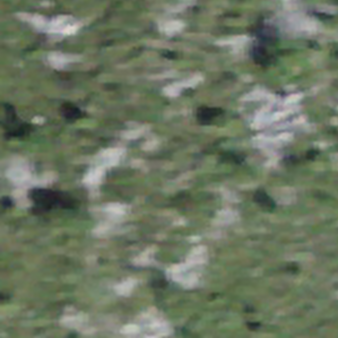
Label: other